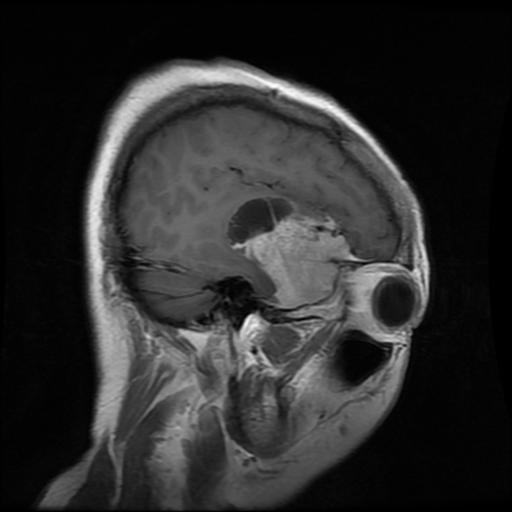
Label: meningioma